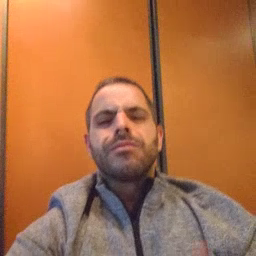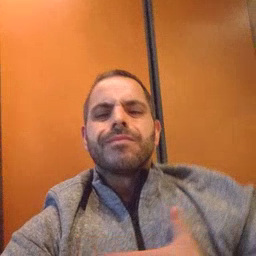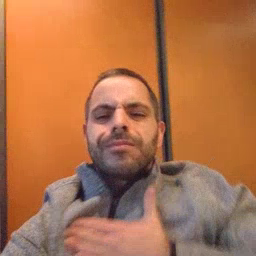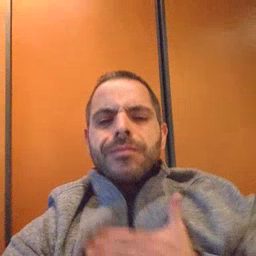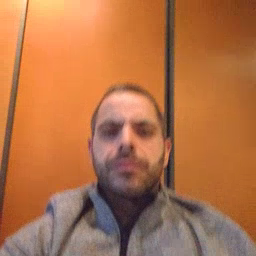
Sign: please